Question:
I want to know how to add slant row starting and ending in HTML and css.
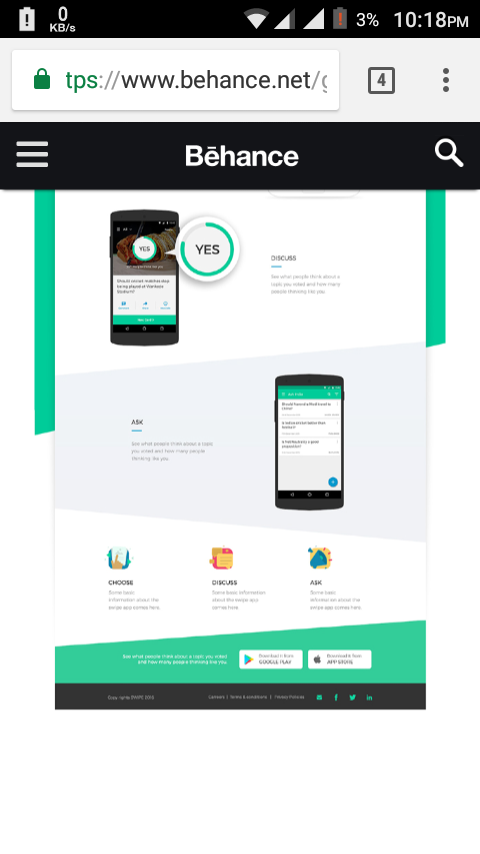
Answer: The element you are looking for is called slopy elements. Here's a nice snippet from <URL>
'''
.se-container {
display: block;
width: 100%;
overflow: hidden;
padding-top: 150px;
}
.se-slope {
margin: 0 -50px;
-webkit-transform-origin: left center;
-moz-transform-origin: left center;
-o-transform-origin: left center;
-ms-transform-origin: left center;
transform-origin: left center;
}
.se-slope:nth-child(odd) {
background: #000;
-webkit-transform: rotate(5deg);
-moz-transform: rotate(5deg);
-o-transform: rotate(5deg);
-ms-transform: rotate(5deg);
transform: rotate(5deg);
margin-top: -200px;
box-shadow: 0px -1px 3px rgba(0, 0, 0, 0.4);
}
.se-slope:nth-child(even) {
background: #e90089;
-webkit-transform: rotate(-5deg);
-moz-transform: rotate(-5deg);
-o-transform: rotate(-5deg);
-ms-transform: rotate(-5deg);
transform: rotate(-5deg);
box-shadow: 0px 2px 3px rgba(0, 0, 0, 0.4) inset;
}
.se-content {
margin: 0 auto;
}
.se-content h3 {
font-size: 60px;
position: relative;
display: inline-block;
padding: 10px 30px 8px 30px;
height: 80px;
background: #000;
line-height: 80px;
margin-bottom: 20px;
font-family: 'Bitter', 'Trebuchet MS', Arial;
text-shadow: 1px 1px 1px rgba(0, 0, 0, 0.9);
}
.se-content h3:before {
content: '';
width: 0;
height: 0;
border-top: 38px solid transparent;
border-bottom: 60px solid transparent;
border-right: 60px solid black;
position: absolute;
left: -59px;
top: 0px;
}
.se-content h3:after {
content: '';
width: 0;
height: 0;
border-top: 38px solid transparent;
border-bottom: 60px solid transparent;
border-left: 60px solid black;
position: absolute;
right: -59px;
top: 0px;
}
.se-slope:nth-child(odd) .se-content h3:before,
.se-slope:nth-child(odd) .se-content h3:after {
border-right-color: #e90089;
border-left-color: #e90089;
}
.se-content p {
width: 75%;
max-width: 500px;
margin: 0 auto;
font-style: italic;
font-size: 18px;
line-height: 24px;
padding-top: 10px;
}
.se-content p:first-letter {
font-size: 40px;
font-family: 'Adobe Garamond Pro', Garamond, Palatino, 'Palatino Linotype', Times, 'Times New Roman', Georgia, serif;
}
.se-slope:nth-child(odd) .se-content {
-webkit-transform: rotate(-5deg);
-moz-transform: rotate(-5deg);
-o-transform: rotate(-5deg);
-ms-transform: rotate(-5deg);
transform: rotate(-5deg);
color: #e90089;
padding: 130px 100px 250px 100px;
}
.se-slope:nth-child(even) .se-content {
-webkit-transform: rotate(5deg);
-moz-transform: rotate(5deg);
-o-transform: rotate(5deg);
-ms-transform: rotate(5deg);
transform: rotate(5deg);
color: #000;
padding: 150px 100px 250px 100px;
}
.se-slope:nth-child(odd) .se-content h3 {
background: #e90089;
color: #000;
}
.se-slope:nth-child(even) .se-content h3 {
background: #000;
color: #e90089;
}
/* Media Queries */
@media screen and (max-width: 1010px) {
.se-content h3 {
font-size: 40px;
}
}
@media screen and (max-width: 767px) {
.se-content h3 {
font-size: 20px;
}
}
@media screen and (max-width: 400px) {
.se-content h3 {
font-size: 20px;
line-height: 20px;
padding-top: 30px;
height: 60px;
}
.se-content p {
width: 95%;
}
.se-slope:nth-child(odd) .se-content,
.se-slope:nth-child(even) .se-content {
padding-left: 60px;
padding-right: 60px;
}
}
'''
'''
<div class="container">
<section class="se-container">
<div class="se-slope">
<article class="se-content">
<h3>Section 1</h3>
<p>LOL LOL LOL LOL
</p>
</article>
</div>
<div class="se-slope">
<article class="se-content">
<h3>Section 2</h3>
<p>LOL LOL LOL LOL </p>
</article>
</div>
<div class="se-slope">
<article class="se-content">
<h3>Section 3</h3>
<p>LOL LOL LOL LOL </p>
</article>
</div>
<div class="se-slope">
<article class="se-content">
<h3>Section 2</h3>
<p>LOL LOL LOL LOL</p>
</article>
</div>
</section>
</div>
'''